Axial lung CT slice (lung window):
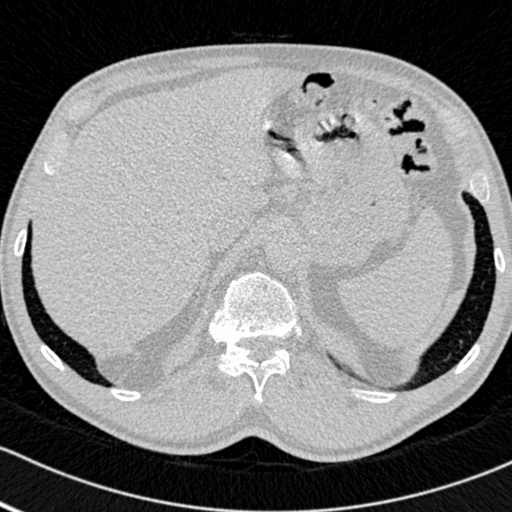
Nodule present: no